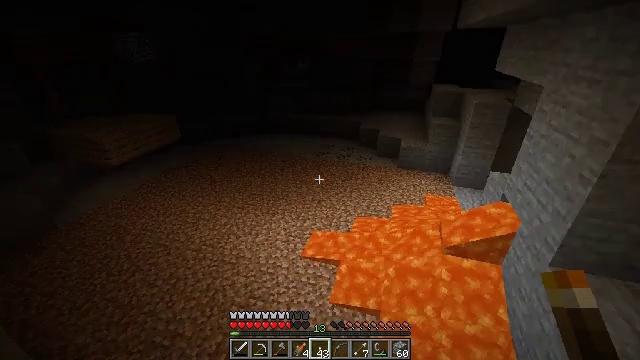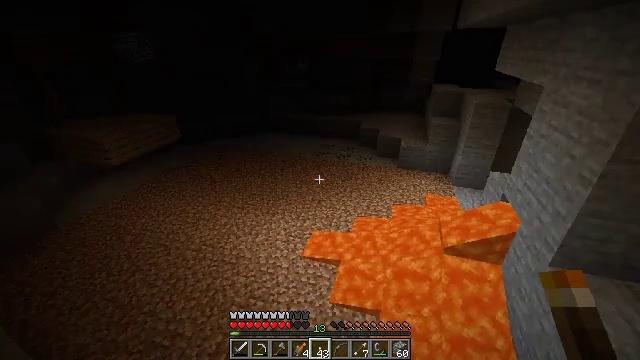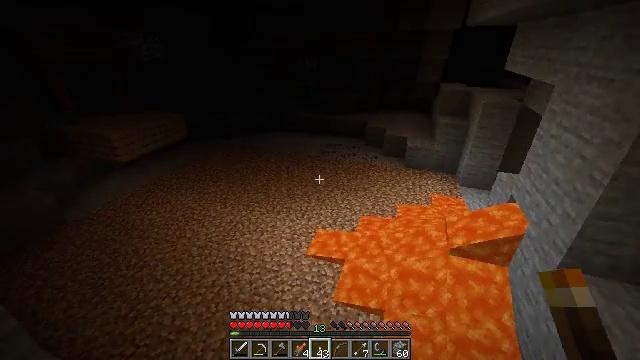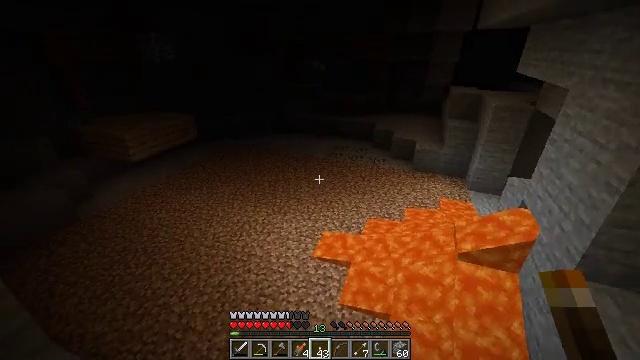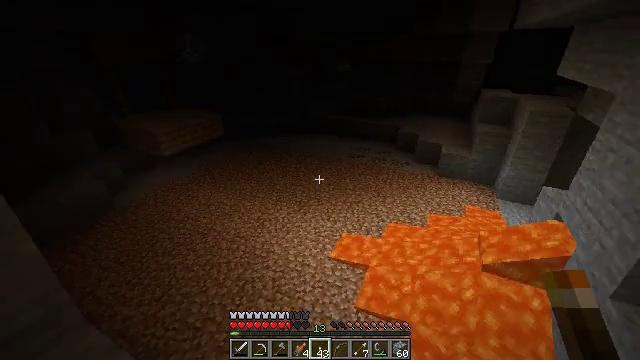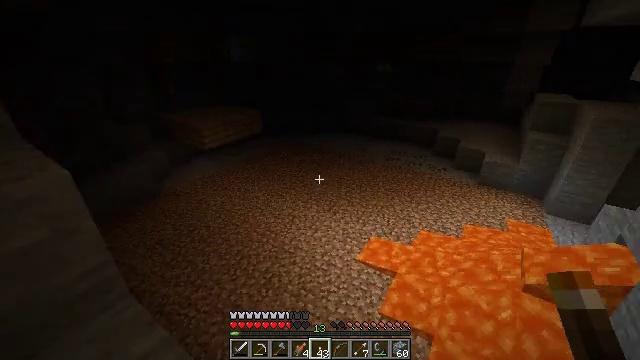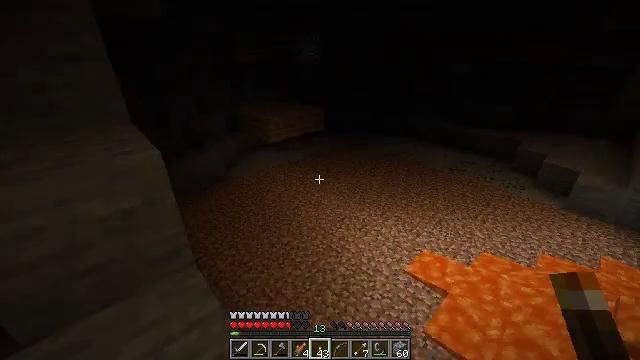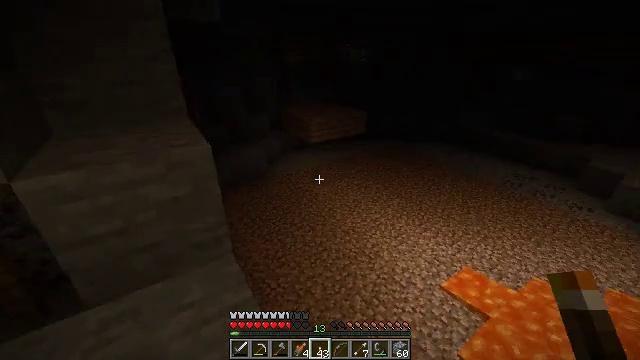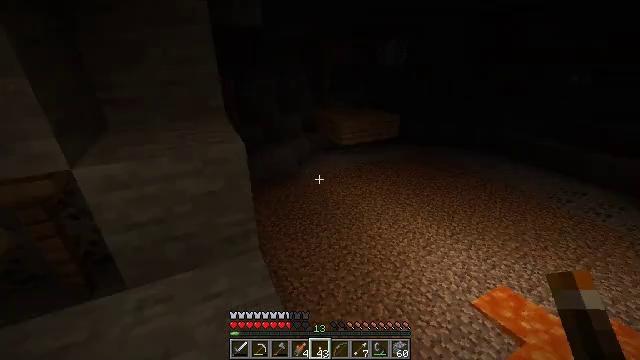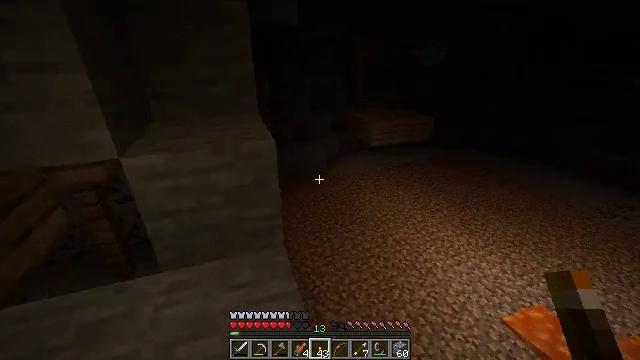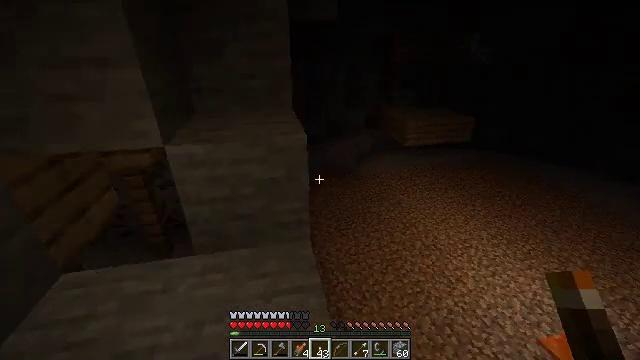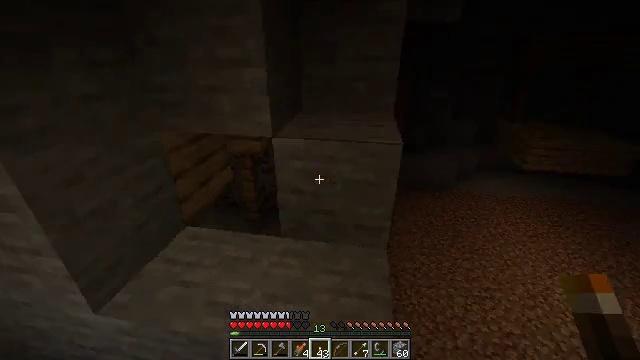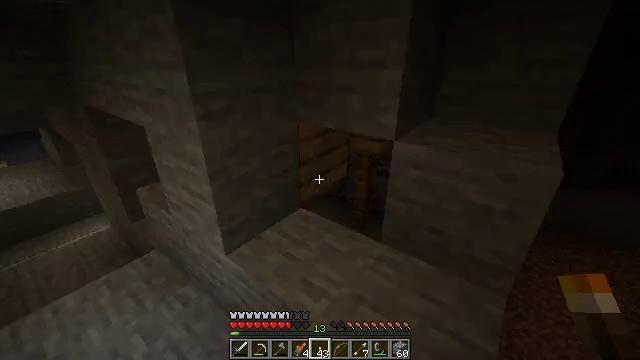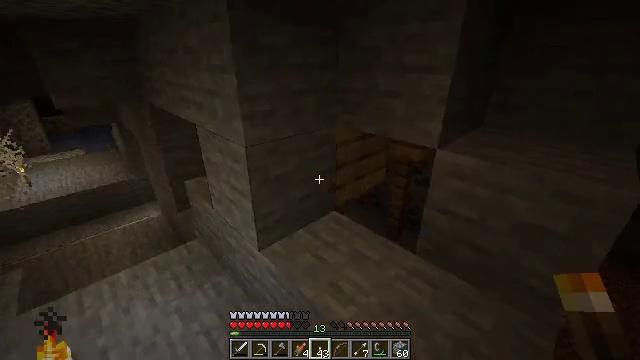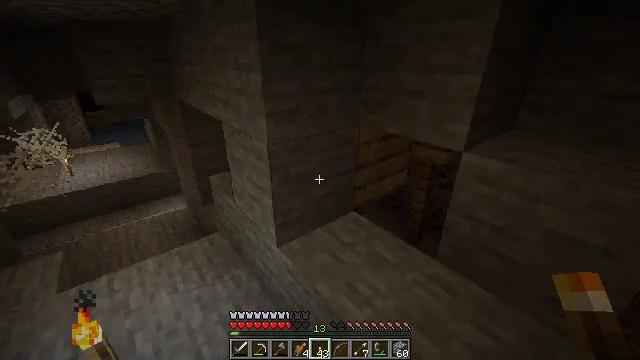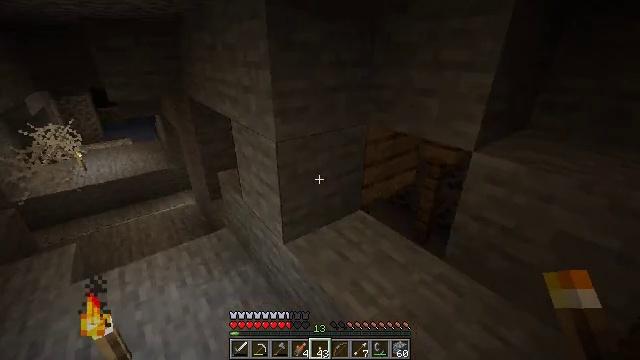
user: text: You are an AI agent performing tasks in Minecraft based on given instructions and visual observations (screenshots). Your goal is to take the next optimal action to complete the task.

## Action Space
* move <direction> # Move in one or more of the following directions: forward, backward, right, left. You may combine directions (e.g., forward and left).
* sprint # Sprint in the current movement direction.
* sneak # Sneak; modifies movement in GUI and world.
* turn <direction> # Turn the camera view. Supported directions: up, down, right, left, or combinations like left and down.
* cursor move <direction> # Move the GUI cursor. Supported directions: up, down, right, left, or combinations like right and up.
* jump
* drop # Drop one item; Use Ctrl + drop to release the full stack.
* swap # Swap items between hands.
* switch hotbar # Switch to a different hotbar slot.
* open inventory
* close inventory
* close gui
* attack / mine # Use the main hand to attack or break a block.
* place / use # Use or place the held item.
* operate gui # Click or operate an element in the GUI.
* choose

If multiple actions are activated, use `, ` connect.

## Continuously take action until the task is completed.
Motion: motion action
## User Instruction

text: Remove the cobweb to avoid getting stuck.
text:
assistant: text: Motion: no_op
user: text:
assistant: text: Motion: turn left
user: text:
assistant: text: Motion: turn left
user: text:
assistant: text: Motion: turn left
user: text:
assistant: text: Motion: turn left
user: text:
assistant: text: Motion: turn left
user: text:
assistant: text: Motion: turn left
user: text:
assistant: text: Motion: turn left
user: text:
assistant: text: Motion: turn left
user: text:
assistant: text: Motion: turn left
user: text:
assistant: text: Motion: turn left
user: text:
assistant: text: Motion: turn left
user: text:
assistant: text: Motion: turn left
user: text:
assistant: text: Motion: turn left
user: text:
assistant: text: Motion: turn left
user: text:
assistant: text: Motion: turn left
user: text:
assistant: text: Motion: move forward, turn left and down
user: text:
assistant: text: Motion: move forward, turn left
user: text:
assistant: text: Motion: move forward, turn left
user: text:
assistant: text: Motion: move forward, turn left
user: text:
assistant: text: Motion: move forward, turn left
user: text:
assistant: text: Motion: move forward, turn left
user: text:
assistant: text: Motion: move forward, turn left
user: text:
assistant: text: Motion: move forward, turn left
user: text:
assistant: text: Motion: no_op
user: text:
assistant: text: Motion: turn left
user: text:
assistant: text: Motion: turn left
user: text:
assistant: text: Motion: turn left
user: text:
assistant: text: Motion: no_op
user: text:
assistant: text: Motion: no_op